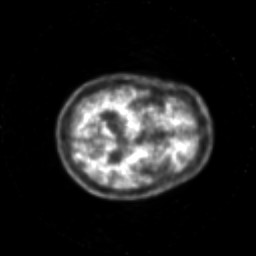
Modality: PET
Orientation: axial
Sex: male
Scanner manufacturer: siemens